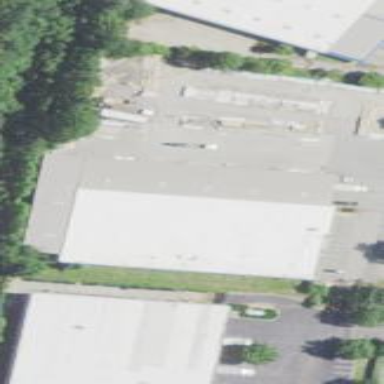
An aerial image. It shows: Commercial building.